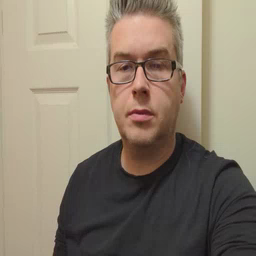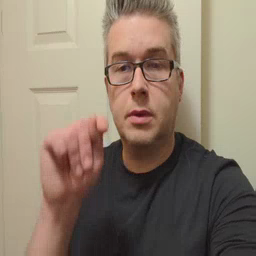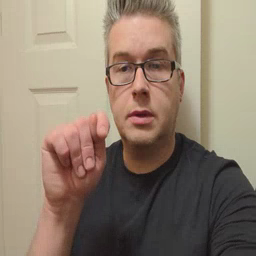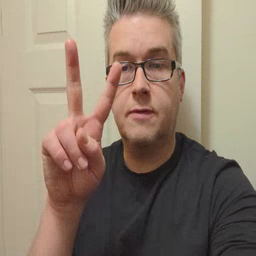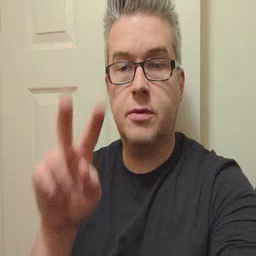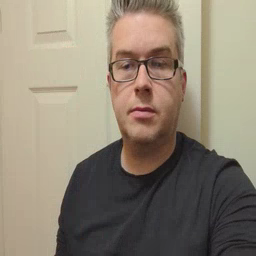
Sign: TV